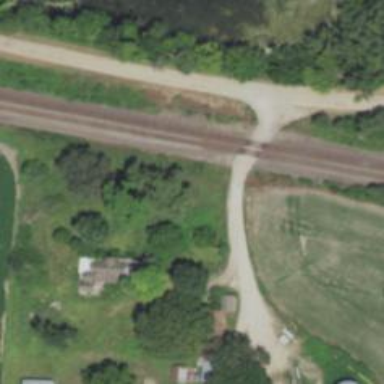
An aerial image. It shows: Level crossing along the railway.